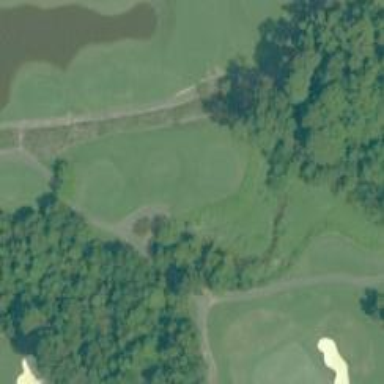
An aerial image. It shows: Path for both road and golf.